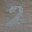
Label: 2